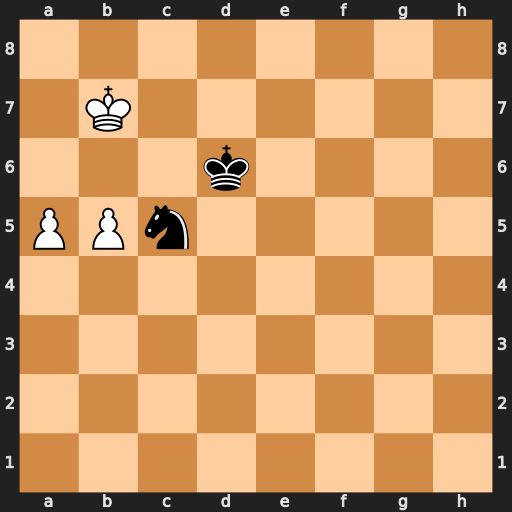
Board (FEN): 8/1K6/3k4/PPn5/8/8/8/8
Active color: w
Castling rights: -
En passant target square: -
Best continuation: Kc8 Ne4 a6 Kc5 a7